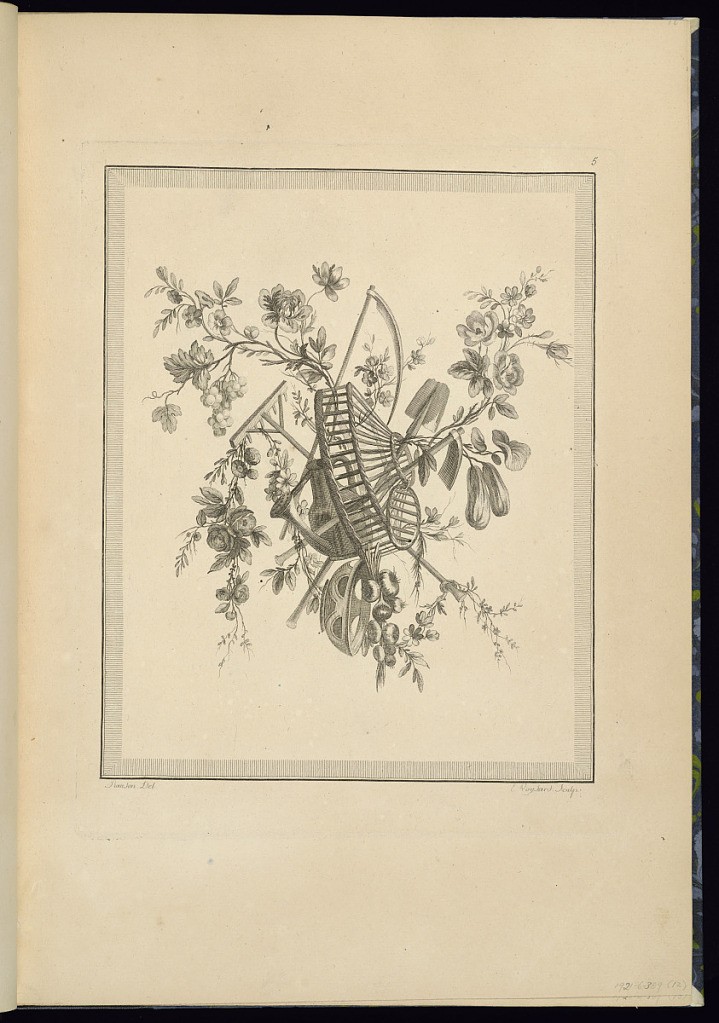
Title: Trophy Design
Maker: Pierre Ranson, French, 1736–1786
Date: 1778
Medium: Etching on laid paper
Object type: Print
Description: Trophy ornament design incorporating flowers, foliate branches, vegetables, basket, watering jug, scythe, and a watering can. The plate is numbered and signed.